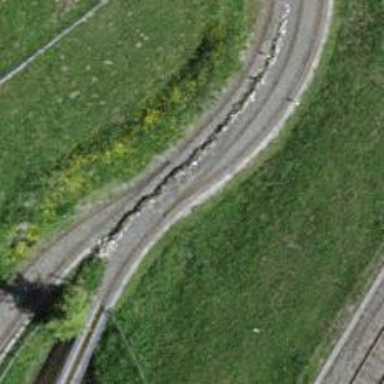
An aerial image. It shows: Miniature railway with single track.